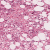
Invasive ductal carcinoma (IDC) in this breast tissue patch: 1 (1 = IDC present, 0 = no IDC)